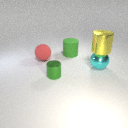
large red rubber sphere to the left of large green rubber cylinder